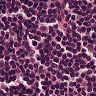
Metastatic tissue present: no